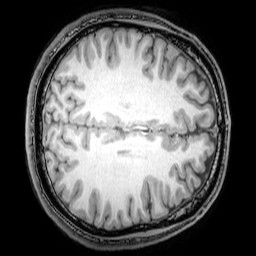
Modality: T1w
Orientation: axial
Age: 21
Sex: male
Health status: healthy
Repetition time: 0.081 s
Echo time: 0.037 s